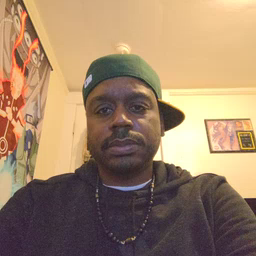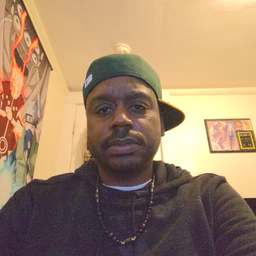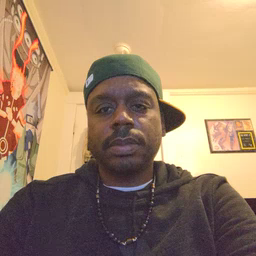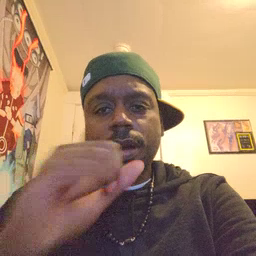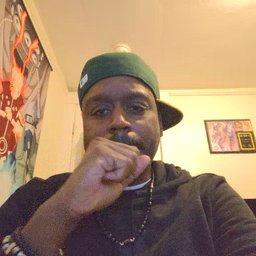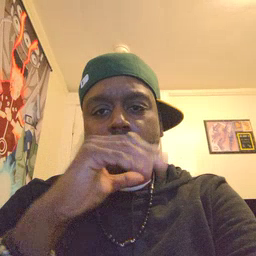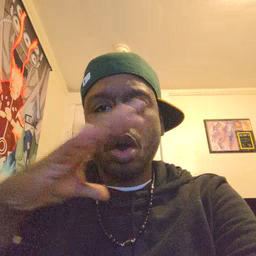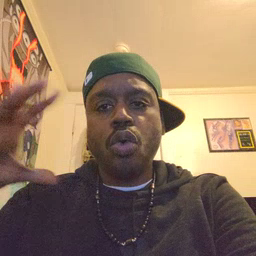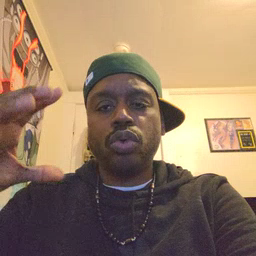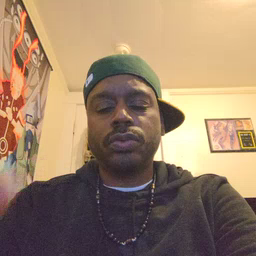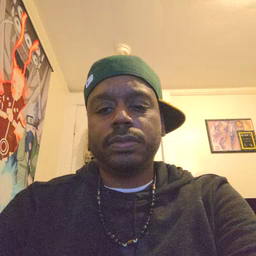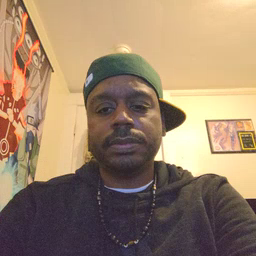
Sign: balloon